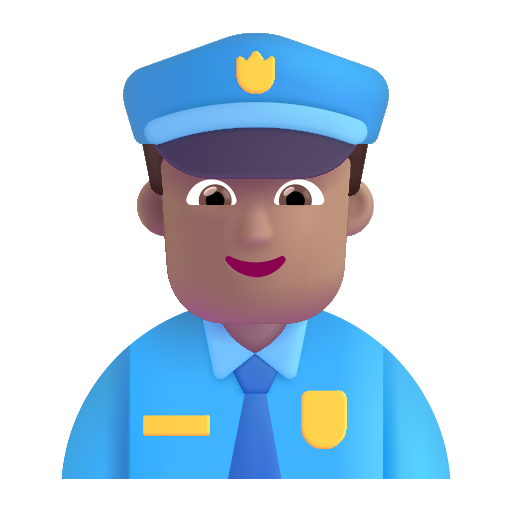
man police officer color